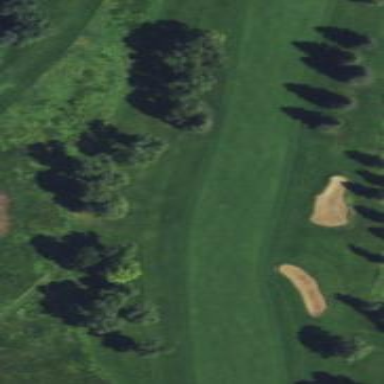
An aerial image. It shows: Grassy area designated as golf fairway.